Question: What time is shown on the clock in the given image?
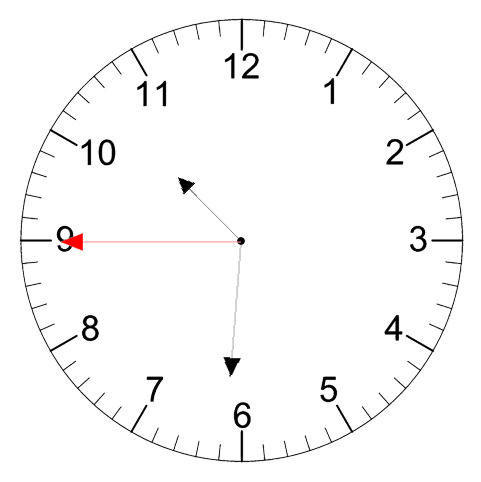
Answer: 10:30:45